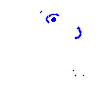
Particle: electron